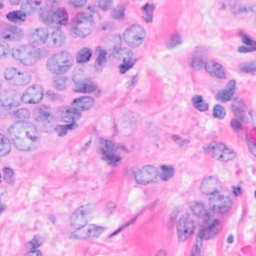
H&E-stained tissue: Breast